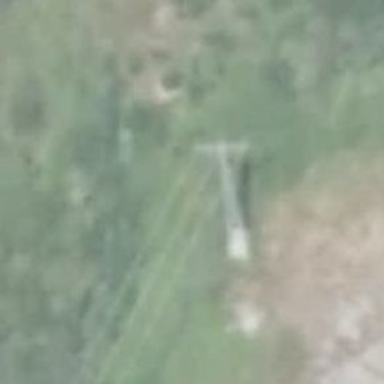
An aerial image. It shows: Power line in the image.